Field crop: tomato
Growth stage: 2
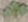
Species: solanum